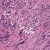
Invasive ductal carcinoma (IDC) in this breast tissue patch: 1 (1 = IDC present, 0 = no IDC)